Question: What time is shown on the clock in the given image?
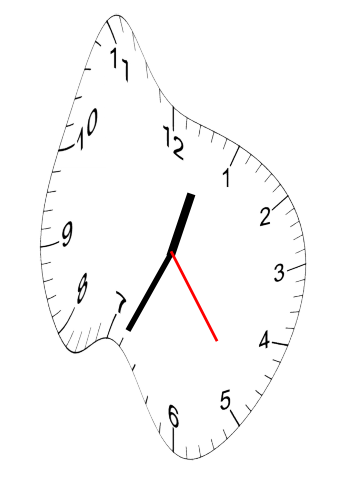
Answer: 12:34:24